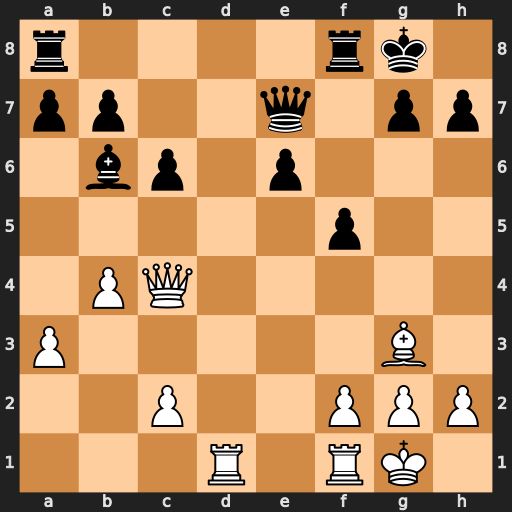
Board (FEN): r4rk1/pp2q1pp/1bp1p3/5p2/1PQ5/P5B1/2P2PPP/3R1RK1
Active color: w
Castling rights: -
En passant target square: -
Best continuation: Bd6 Qf7 Bxf8